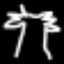
Label: palm tree